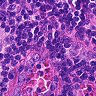
Metastatic tissue present: no